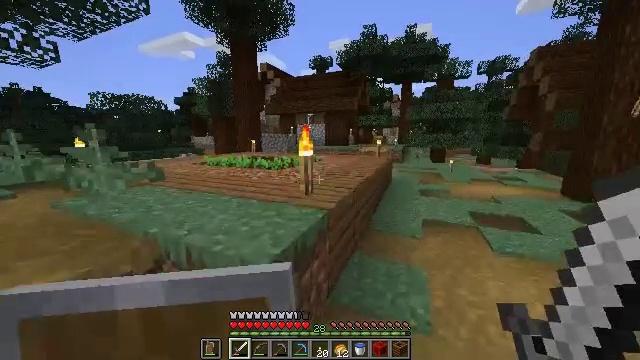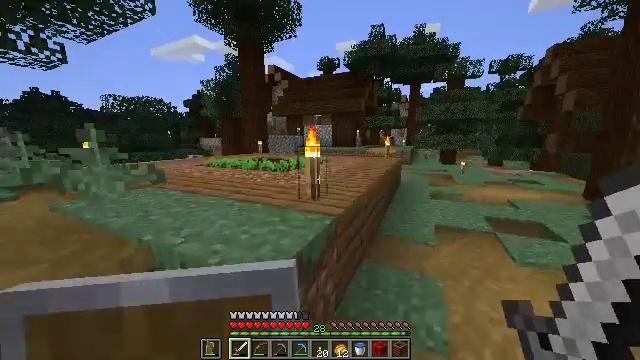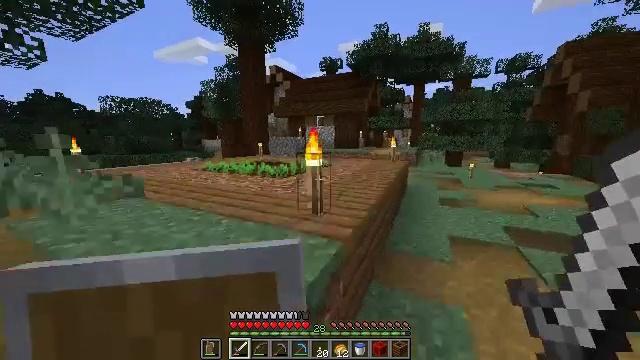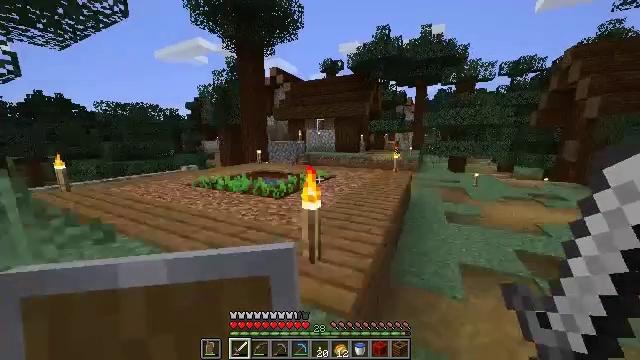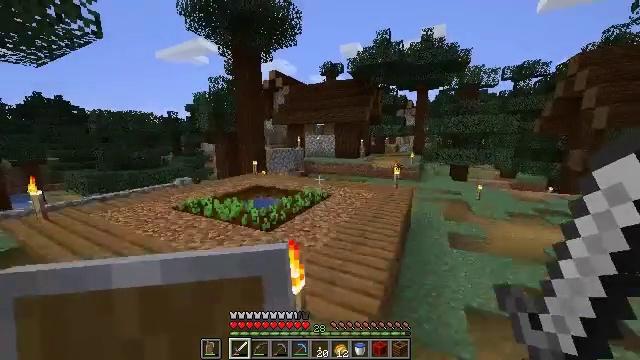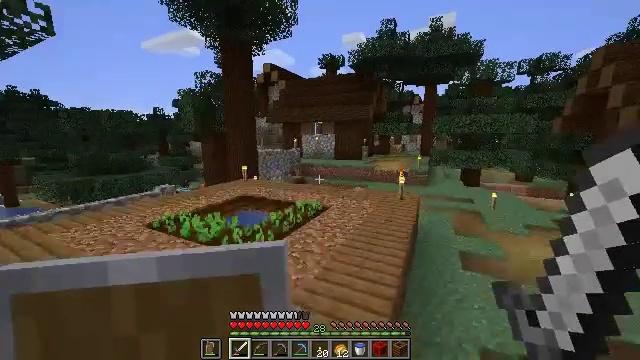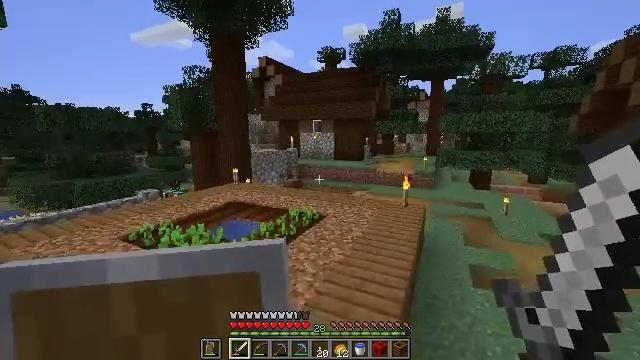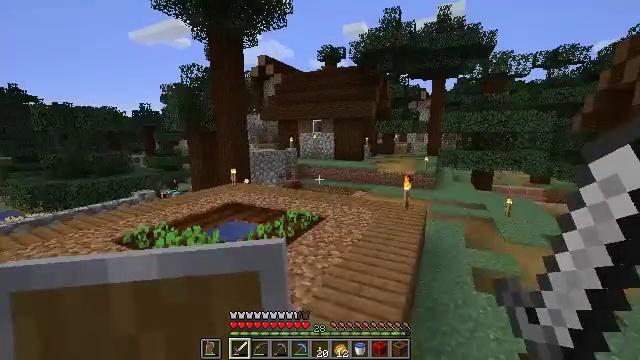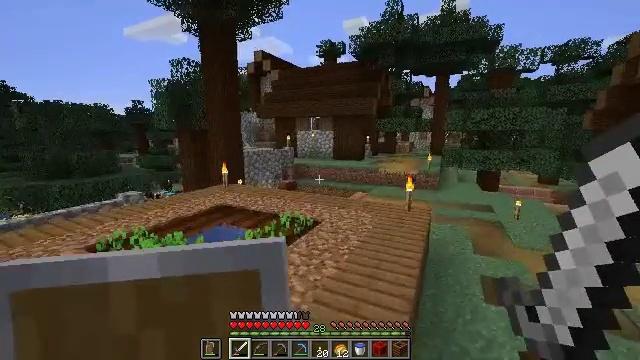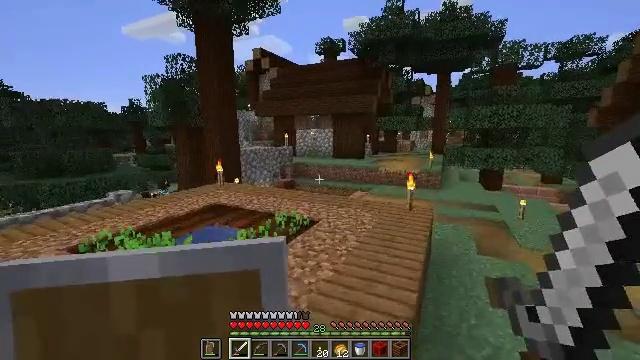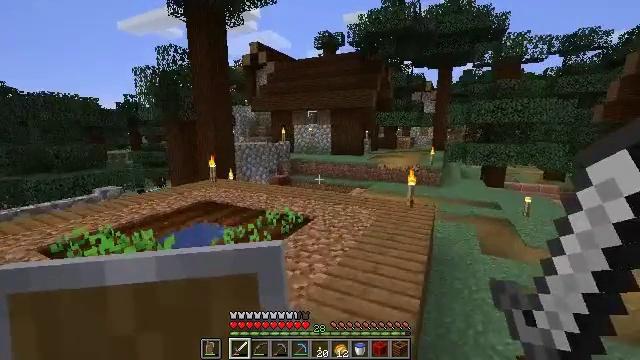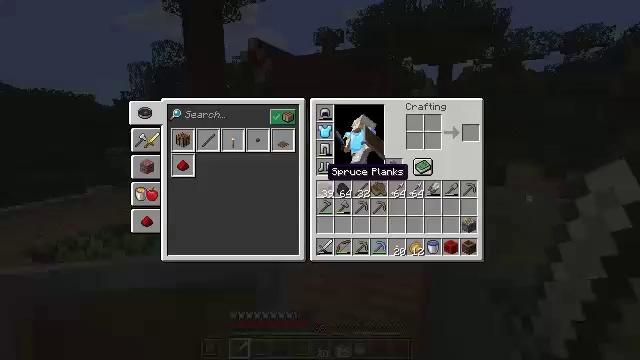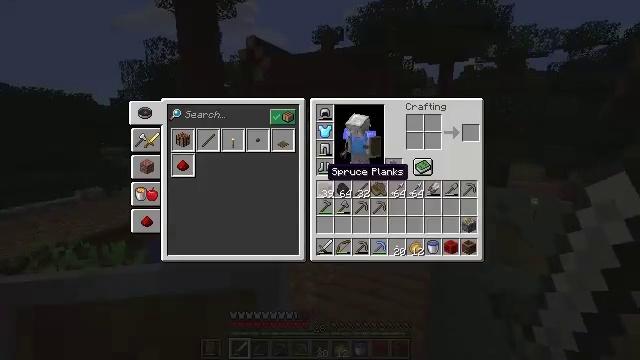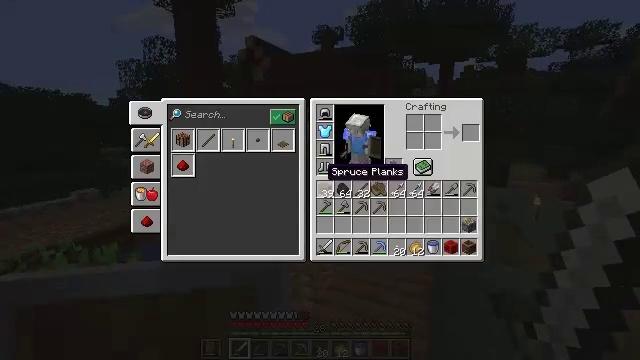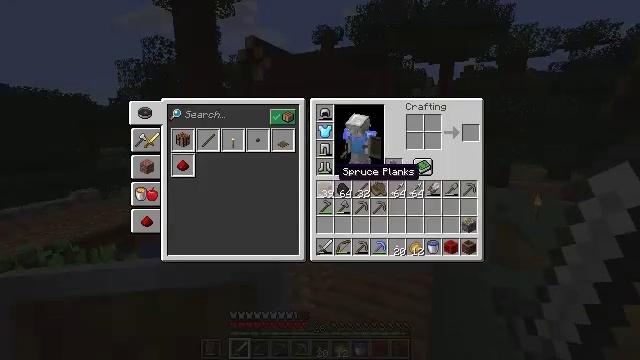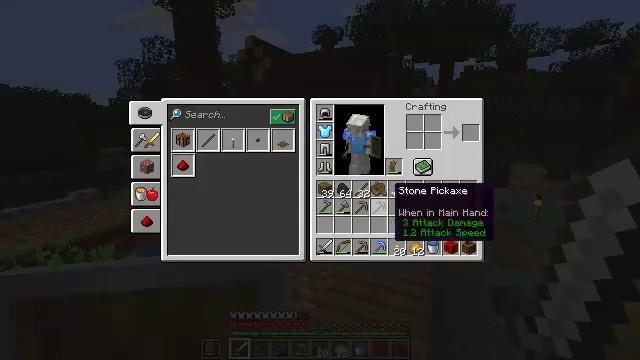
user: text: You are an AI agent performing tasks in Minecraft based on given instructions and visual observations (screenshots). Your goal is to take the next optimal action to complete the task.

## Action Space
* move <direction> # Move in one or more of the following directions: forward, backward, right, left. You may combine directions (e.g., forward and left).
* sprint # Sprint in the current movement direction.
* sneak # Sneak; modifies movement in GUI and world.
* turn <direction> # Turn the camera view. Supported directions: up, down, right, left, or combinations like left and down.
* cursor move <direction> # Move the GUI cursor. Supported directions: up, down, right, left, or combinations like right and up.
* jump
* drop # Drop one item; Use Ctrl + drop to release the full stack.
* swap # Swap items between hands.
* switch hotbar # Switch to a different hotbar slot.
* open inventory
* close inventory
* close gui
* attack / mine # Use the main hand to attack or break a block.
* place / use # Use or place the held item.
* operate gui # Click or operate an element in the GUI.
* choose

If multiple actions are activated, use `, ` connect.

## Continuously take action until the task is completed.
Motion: motion action
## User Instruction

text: Break the mature wheat plants.
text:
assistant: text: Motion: move forward, turn left
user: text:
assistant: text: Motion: move forward, jump
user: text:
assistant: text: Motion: move forward, jump
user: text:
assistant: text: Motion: move forward, jump
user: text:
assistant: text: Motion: move forward
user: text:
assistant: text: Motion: move forward
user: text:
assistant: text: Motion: move forward
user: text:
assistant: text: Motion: move forward
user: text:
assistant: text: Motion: move forward
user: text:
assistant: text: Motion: move forward
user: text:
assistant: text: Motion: open inventory
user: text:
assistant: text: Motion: open inventory
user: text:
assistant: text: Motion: no_op
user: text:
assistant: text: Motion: cursor move right
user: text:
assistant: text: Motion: cursor move right and down
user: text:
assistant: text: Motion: cursor move right and down
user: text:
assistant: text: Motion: sneak, cursor move right and down
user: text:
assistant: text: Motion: sneak
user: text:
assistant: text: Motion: sneak
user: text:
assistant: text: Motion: sneak
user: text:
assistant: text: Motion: sneak, operate gui
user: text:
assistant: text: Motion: sneak, operate gui
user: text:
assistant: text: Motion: sneak, cursor move left
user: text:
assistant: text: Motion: sneak
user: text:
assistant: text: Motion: sneak, operate gui
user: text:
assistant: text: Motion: sneak, operate gui
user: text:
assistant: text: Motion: sneak, cursor move right and up
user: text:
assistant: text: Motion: sneak, cursor move up
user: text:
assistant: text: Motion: sneak
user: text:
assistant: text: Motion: sneak, operate gui